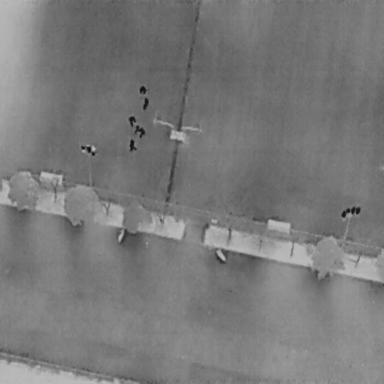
There are six People in the infrared image.